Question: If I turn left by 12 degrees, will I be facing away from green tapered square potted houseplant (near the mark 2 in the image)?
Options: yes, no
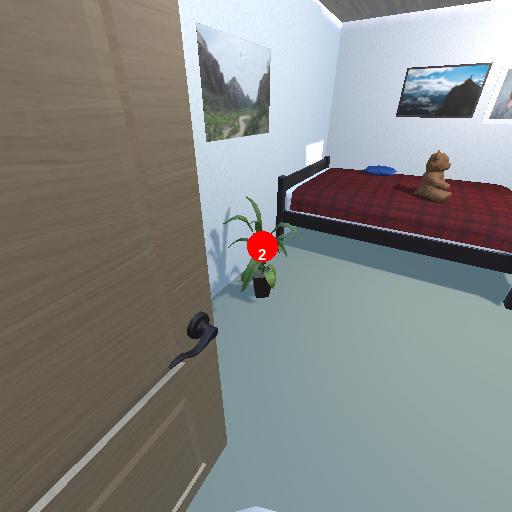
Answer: yes